Field crop: tomato
Growth stage: 1
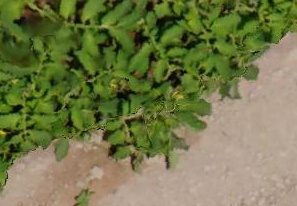
Species: tomato